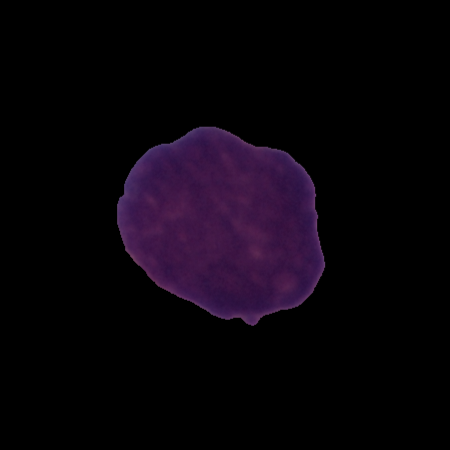
Label: cancer